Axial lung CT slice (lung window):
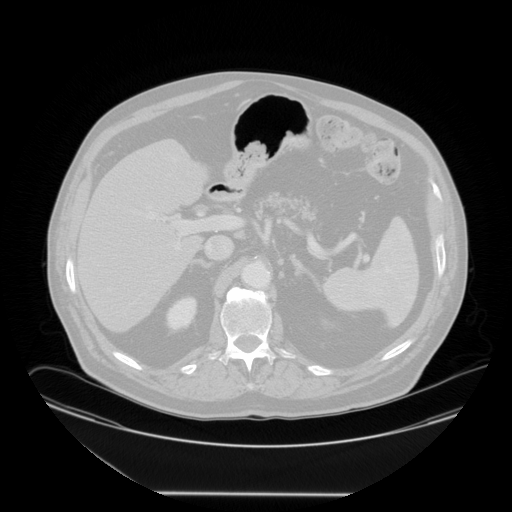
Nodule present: no